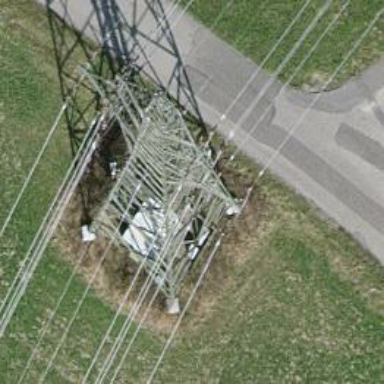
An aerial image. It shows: Lattice structure tower.